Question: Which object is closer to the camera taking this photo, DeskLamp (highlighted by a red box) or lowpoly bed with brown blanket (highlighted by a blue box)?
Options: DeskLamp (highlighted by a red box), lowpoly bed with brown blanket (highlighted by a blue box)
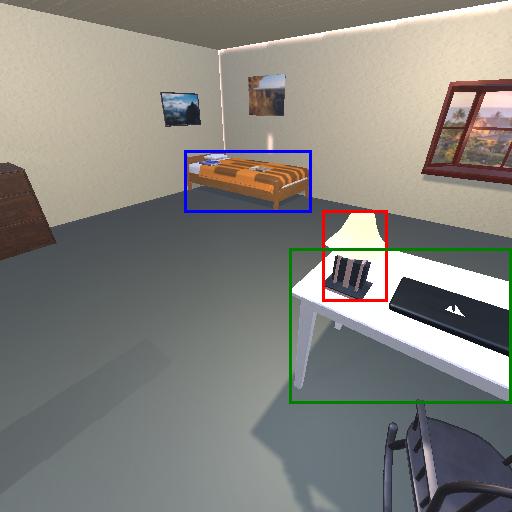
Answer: DeskLamp (highlighted by a red box)